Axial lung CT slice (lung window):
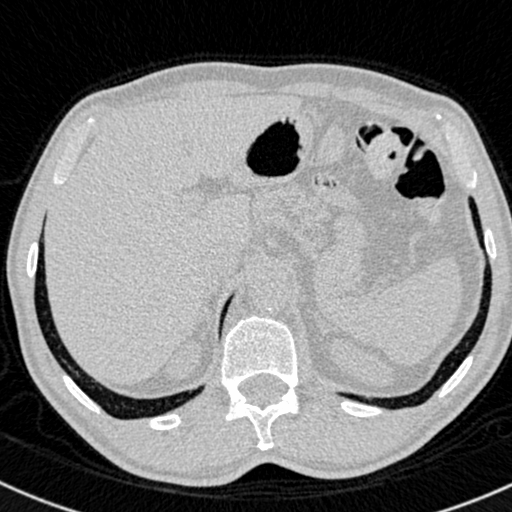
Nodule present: no